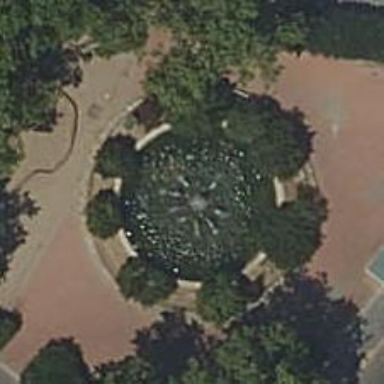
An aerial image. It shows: Beautiful fountain.